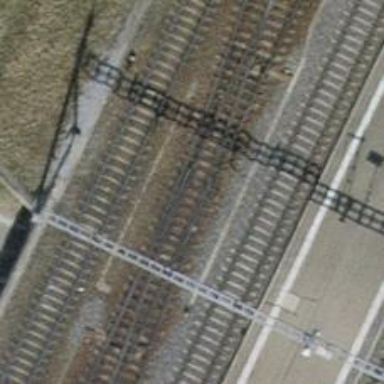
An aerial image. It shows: Railway siding with one electrified track and contact line.